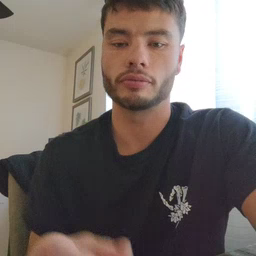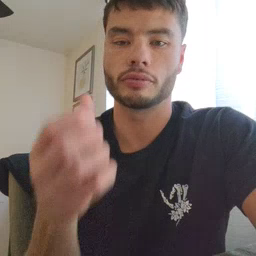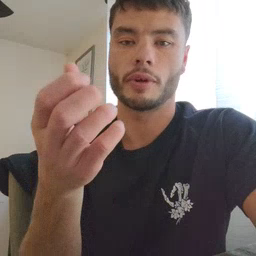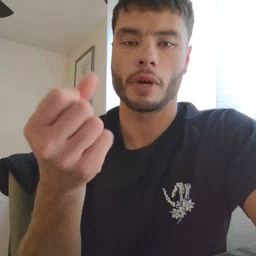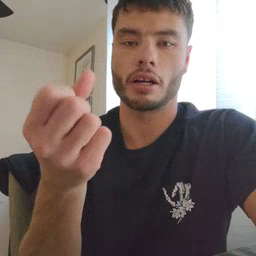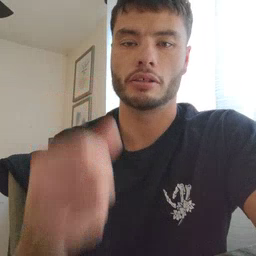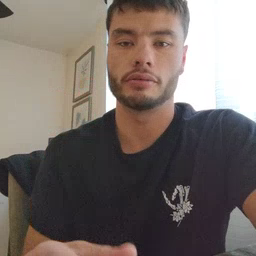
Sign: milk